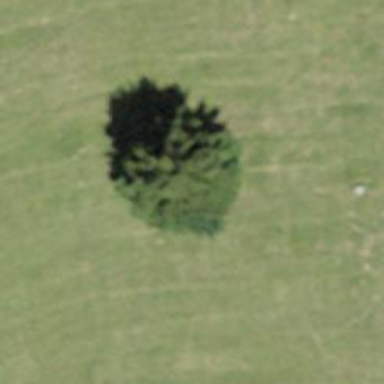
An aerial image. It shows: Evergreen needle-leaved tree.